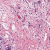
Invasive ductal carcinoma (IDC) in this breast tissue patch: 1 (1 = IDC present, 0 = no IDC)